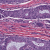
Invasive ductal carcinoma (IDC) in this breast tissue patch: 1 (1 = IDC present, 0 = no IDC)